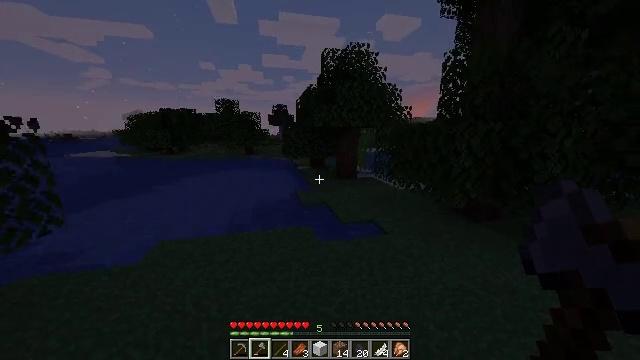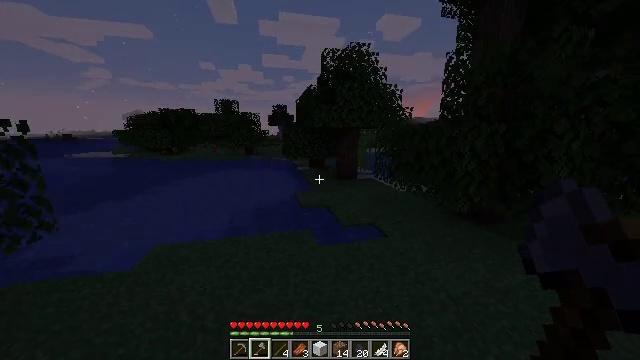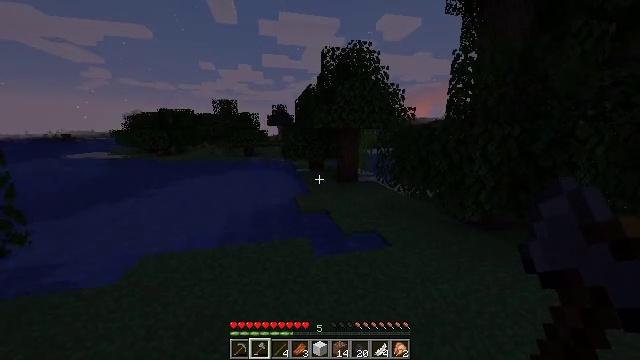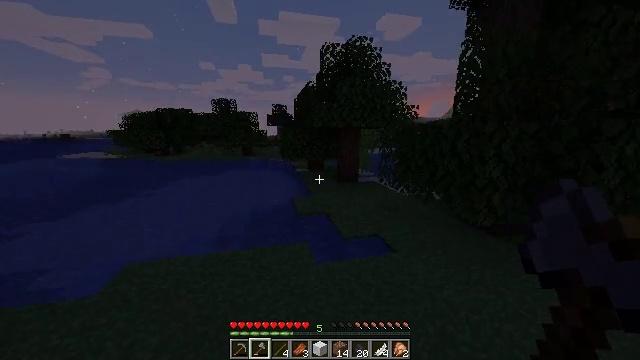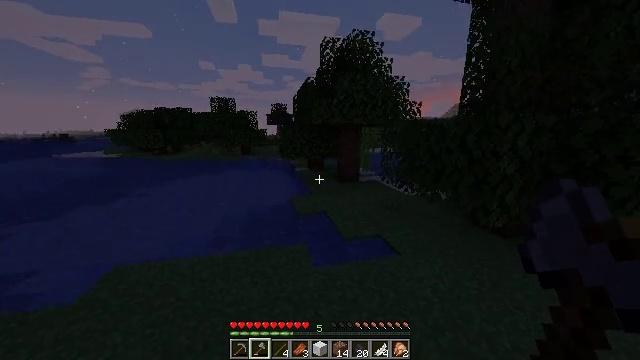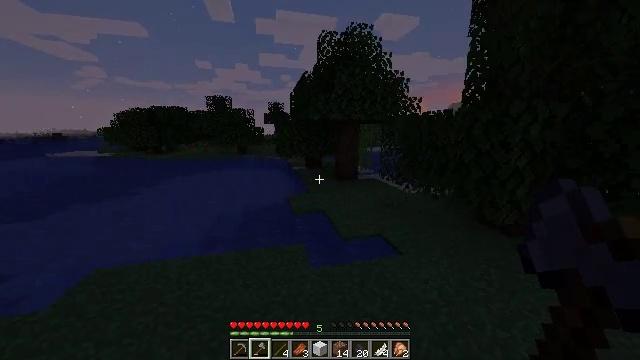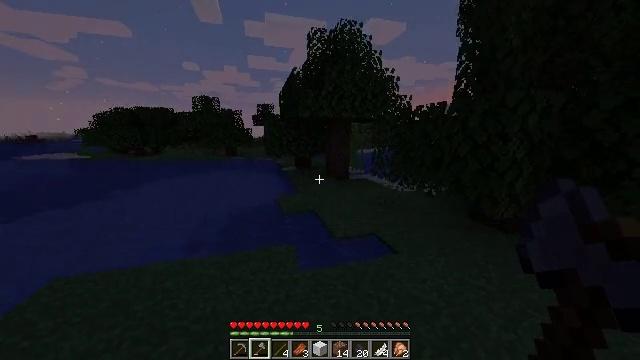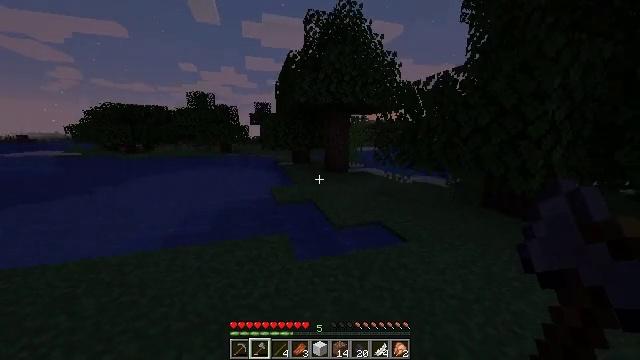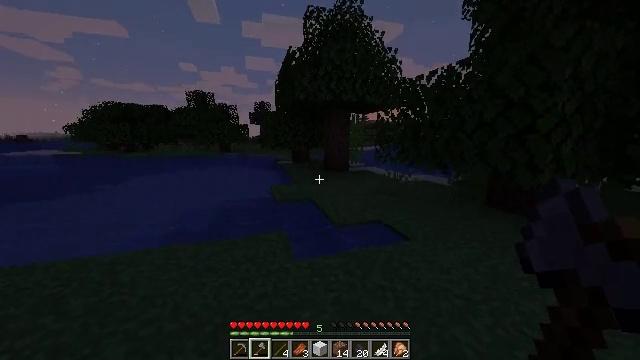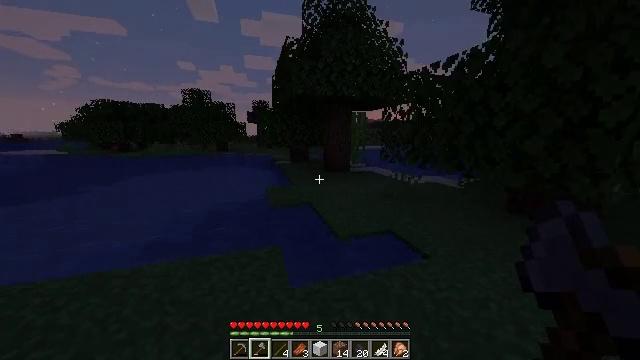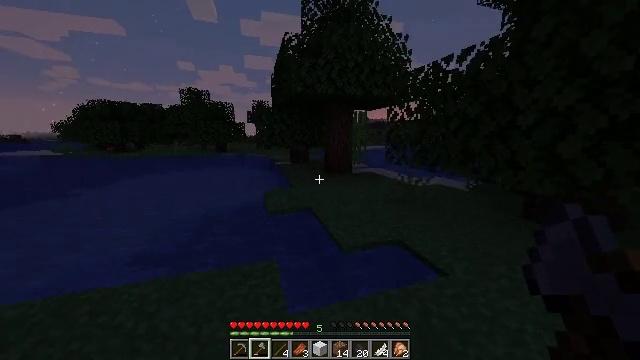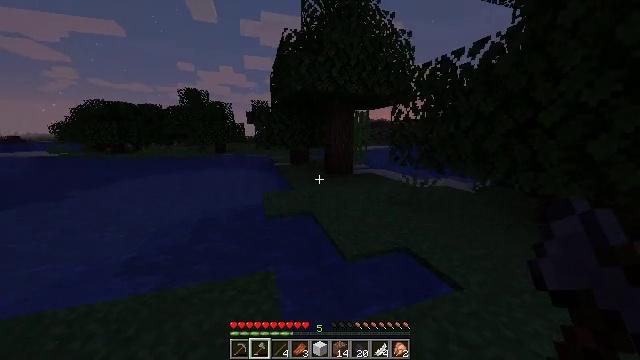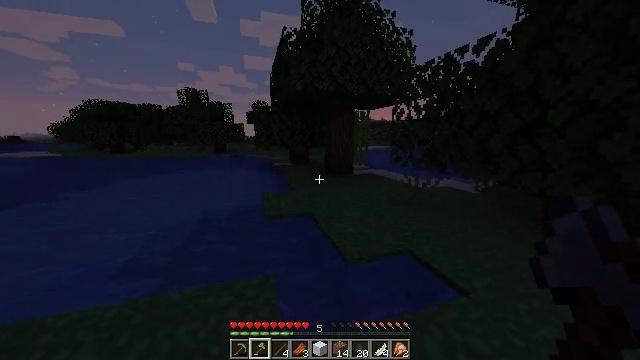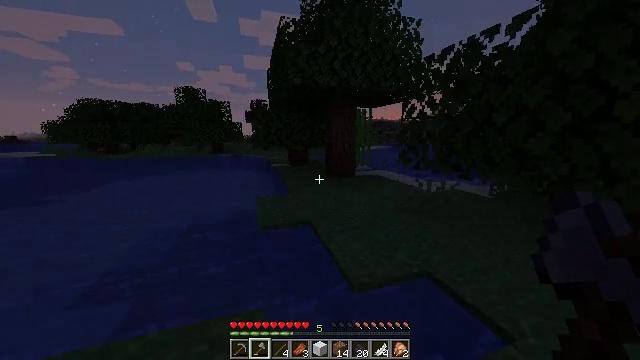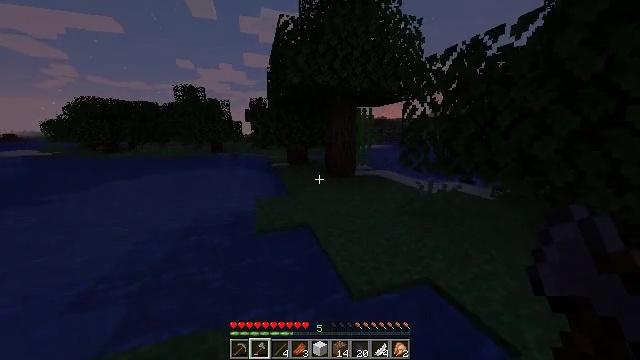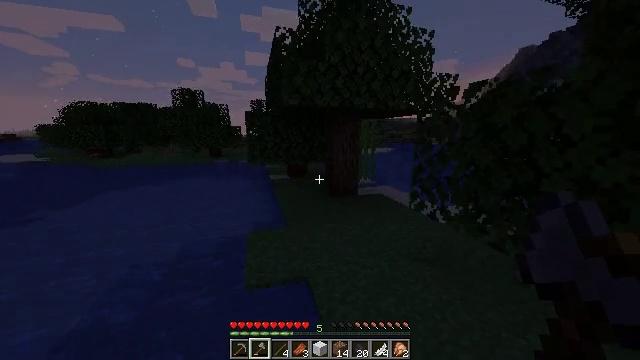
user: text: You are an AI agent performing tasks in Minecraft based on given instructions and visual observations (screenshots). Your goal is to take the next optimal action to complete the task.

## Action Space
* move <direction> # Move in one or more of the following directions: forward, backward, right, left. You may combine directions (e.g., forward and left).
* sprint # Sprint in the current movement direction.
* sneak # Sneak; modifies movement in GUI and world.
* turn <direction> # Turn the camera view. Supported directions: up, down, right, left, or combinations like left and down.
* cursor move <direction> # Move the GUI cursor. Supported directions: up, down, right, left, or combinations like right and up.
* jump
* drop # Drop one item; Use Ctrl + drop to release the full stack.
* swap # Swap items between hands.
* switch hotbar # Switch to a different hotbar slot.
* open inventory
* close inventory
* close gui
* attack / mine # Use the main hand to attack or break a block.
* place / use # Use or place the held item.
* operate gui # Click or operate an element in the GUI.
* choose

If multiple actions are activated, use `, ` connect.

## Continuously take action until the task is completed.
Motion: motion action
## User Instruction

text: Craft a torch.
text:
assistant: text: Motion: move forward, sprint, jump
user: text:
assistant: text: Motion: move forward, sprint, jump
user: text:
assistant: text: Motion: move forward, sprint, jump
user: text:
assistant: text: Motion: move forward, sprint
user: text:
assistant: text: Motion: move forward, sprint
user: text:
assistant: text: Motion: move forward, sprint, turn right
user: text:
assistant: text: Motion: move forward, sprint
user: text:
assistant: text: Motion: move forward, sprint
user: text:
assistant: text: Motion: move forward, sprint
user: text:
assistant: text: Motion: move forward, sprint
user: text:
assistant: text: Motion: move forward, sprint
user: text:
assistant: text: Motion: move forward, sprint
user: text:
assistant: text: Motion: move forward, sprint
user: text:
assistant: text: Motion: move forward, sprint, jump
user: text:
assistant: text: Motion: move forward, sprint, jump
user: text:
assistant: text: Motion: move forward, sprint, turn left and down, jump
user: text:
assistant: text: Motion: move forward, sprint, turn left, jump
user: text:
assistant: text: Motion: move forward, sprint, jump
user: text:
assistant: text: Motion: move forward, sprint, jump
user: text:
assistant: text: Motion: move forward, sprint, jump
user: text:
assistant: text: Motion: move forward, sprint, jump
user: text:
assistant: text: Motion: move forward, sprint
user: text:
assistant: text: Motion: move forward, sprint, turn right and down
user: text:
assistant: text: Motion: move forward, sprint, turn right
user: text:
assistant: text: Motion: move forward, sprint, turn right
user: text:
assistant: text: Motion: move forward, sprint
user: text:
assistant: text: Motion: move forward, sprint
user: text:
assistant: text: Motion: move forward, sprint
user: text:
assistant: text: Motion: move forward, sprint
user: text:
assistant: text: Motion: move forward, sprint